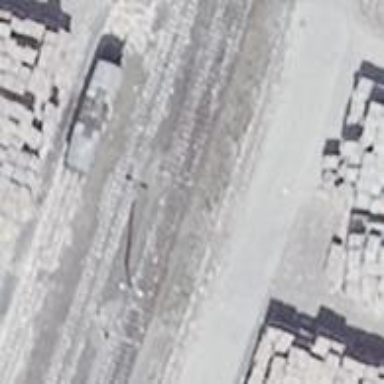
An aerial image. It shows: Railway switch.